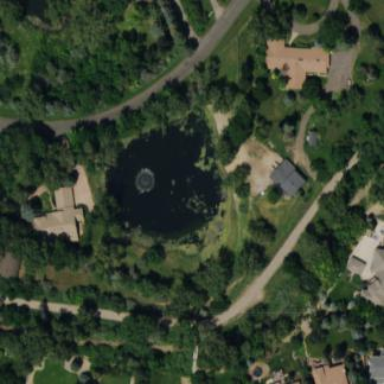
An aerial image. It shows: Peaceful pond surrounded by nature.